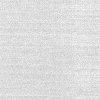
Atmospheric dust classification: dusty